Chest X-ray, AP view. Patient: 56 years old, sex F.
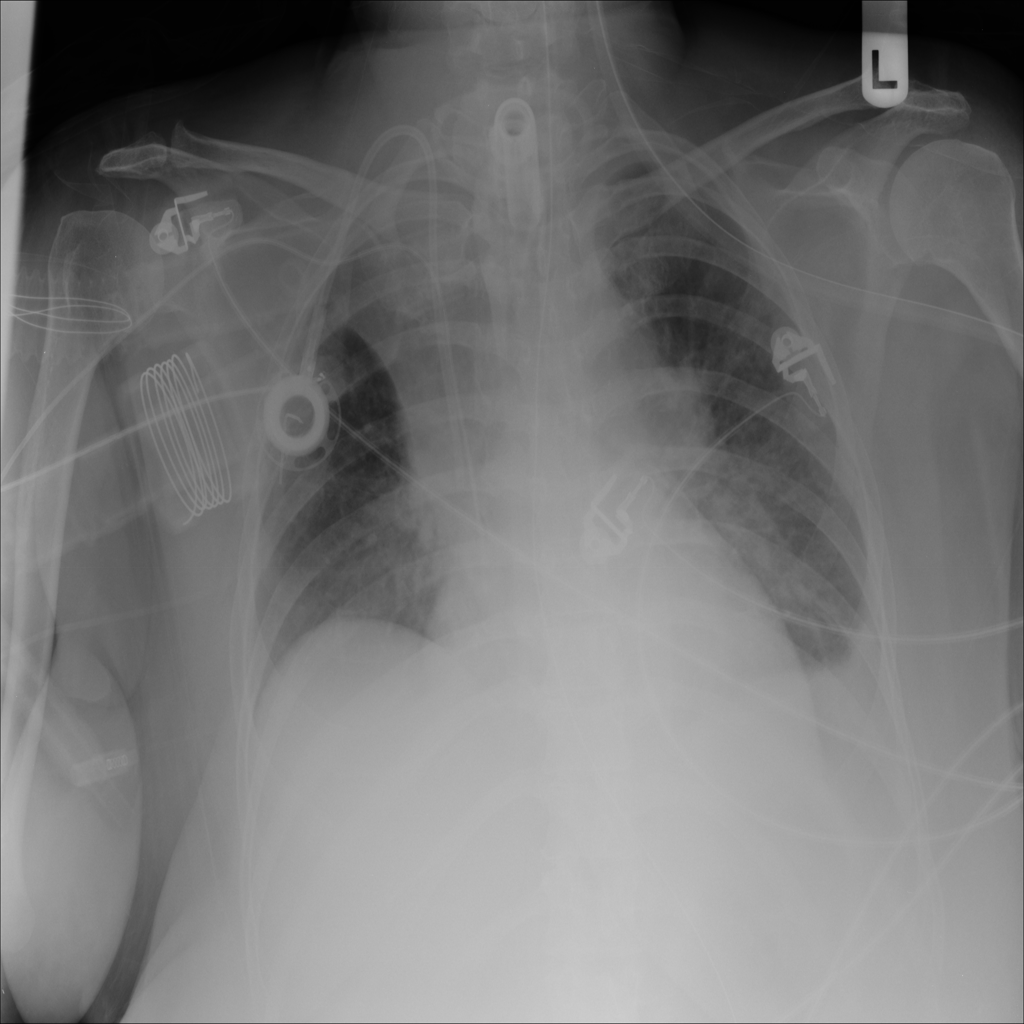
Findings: Effusion